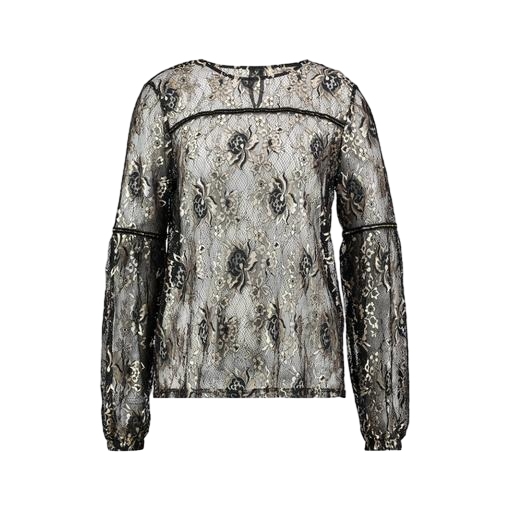
black floral-lace shirt, long sleeve lace, solar lace blouse, white background